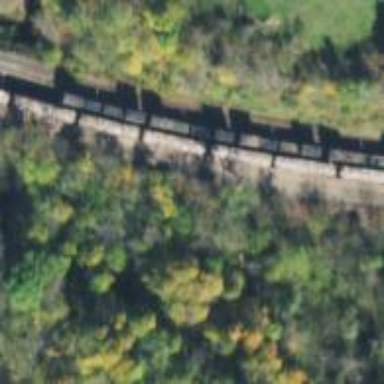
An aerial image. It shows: Railway siding for service.